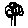
Label: tree